Question: # Problem
Following plot represents an oscillation loop where in there are at least 2 instances when the coordinates (x= relative.v, y=gap.dist) are approximately similar:

The plot is based on following data frame:
'''
> dput(df)
structure(list(Vehicle.ID = c(3002L, 3002L, 3002L, 3002L, 3002L,
3002L, 3002L, 3002L, 3002L, 3002L, 3002L, 3002L, 3002L, 3002L,
3002L, 3002L, 3002L, 3002L, 3002L, 3002L, 3002L, 3002L, 3002L,
3002L, 3002L, 3002L, 3002L, 3002L, 3002L, 3002L, 3002L, 3002L,
3002L, 3002L, 3002L, 3002L, 3002L, 3002L, 3002L, 3002L, 3002L,
3002L, 3002L, 3002L, 3002L, 3002L, 3002L, 3002L, 3002L, 3002L,
3002L, 3002L, 3002L, 3002L, 3002L, 3002L, 3002L, 3002L, 3002L,
3002L, 3002L, 3002L, 3002L, 3002L, 3002L, 3002L, 3002L, 3002L,
3002L, 3002L, 3002L, 3002L, 3002L, 3002L, 3002L, 3002L, 3002L,
3002L, 3002L, 3002L, 3002L, 3002L, 3002L, 3002L, 3002L, 3002L,
3002L, 3002L, 3002L, 3002L, 3002L, 3002L, 3002L, 3002L, 3002L,
3002L, 3002L, 3002L, 3002L, 3002L, 3002L, 3002L, 3002L, 3002L,
3002L, 3002L, 3002L, 3002L, 3002L, 3002L, 3002L, 3002L, 3002L,
3002L, 3002L, 3002L, 3002L, 3002L, 3002L, 3002L, 3002L, 3002L,
3002L, 3002L, 3002L, 3002L, 3002L, 3002L, 3002L, 3002L, 3002L,
3002L, 3002L, 3002L, 3002L, 3002L, 3002L, 3002L, 3002L, 3002L,
3002L, 3002L, 3002L, 3002L, 3002L, 3002L, 3002L, 3002L, 3002L,
3002L, 3002L, 3002L, 3002L, 3002L, 3002L, 3002L, 3002L, 3002L,
3002L, 3002L, 3002L, 3002L, 3002L, 3002L, 3002L, 3002L, 3002L,
3002L, 3002L, 3002L, 3002L, 3002L, 3002L, 3002L, 3002L, 3002L,
3002L, 3002L, 3002L, 3002L, 3002L, 3002L, 3002L, 3002L, 3002L,
3002L, 3002L, 3002L, 3002L, 3002L, 3002L, 3002L, 3002L, 3002L,
3002L, 3002L, 3002L, 3002L, 3002L, 3002L, 3002L, 3002L, 3002L,
3002L, 3002L, 3002L, 3002L, 3002L, 3002L, 3002L, 3002L, 3002L,
3002L, 3002L, 3002L, 3002L, 3002L, 3002L, 3002L, 3002L, 3002L,
3002L, 3002L, 3002L, 3002L, 3002L, 3002L, 3002L, 3002L, 3002L,
3002L, 3002L, 3002L, 3002L, 3002L, 3002L, 3002L, 3002L, 3002L,
3002L, 3002L, 3002L, 3002L, 3002L, 3002L, 3002L, 3002L, 3002L,
3002L, 3002L, 3002L, 3002L, 3002L, 3002L, 3002L, 3002L, 3002L,
3002L, 3002L, 3002L, 3002L, 3002L, 3002L, 3002L, 3002L, 3002L,
3002L, 3002L, 3002L, 3002L, 3002L, 3002L, 3002L, 3002L, 3002L,
3002L, 3002L, 3002L, 3002L, 3002L, 3002L, 3002L, 3002L, 3002L,
3002L, 3002L, 3002L, 3002L, 3002L, 3002L, 3002L, 3002L, 3002L,
3002L, 3002L, 3002L, 3002L, 3002L, 3002L, 3002L, 3002L, 3002L,
3002L, 3002L, 3002L, 3002L, 3002L, 3002L, 3002L, 3002L, 3002L,
3002L, 3002L, 3002L, 3002L, 3002L, 3002L, 3002L, 3002L, 3002L,
3002L, 3002L, 3002L, 3002L, 3002L, 3002L, 3002L, 3002L, 3002L,
3002L, 3002L, 3002L, 3002L, 3002L, 3002L, 3002L, 3002L, 3002L,
3002L, 3002L, 3002L, 3002L, 3002L, 3002L, 3002L, 3002L, 3002L
), Frame.ID = 8931:9277, gap.dist = c(14.26, 14.25, 14.18, 14.38,
14.73, 15.34, 15.75, 16.07, 16.14, 16.28, 16.42, 16.58, 16.71,
16.77, 16.75, 16.73, 16.78, 16.83, 16.77, 16.56, 16.28, 16.09,
16.02, 16.03, 16.06, 16.08, 16.02, 15.8, 15.48, 15.08, 14.79,
14.66, 14.76, 15, 15.29, 15.58, 15.86, 16.13, 16.4, 16.69, 17.01,
17.39, 17.77, 18.18, 18.63, 19.1, 19.55, 19.87, 20.06, 20.14,
20.06, 19.83, 19.52, 19.47, 19.57, 19.85, 20.24, 20.56, 20.76,
20.8, 20.78, 20.82, 21.01, 21.31, 21.76, 22.27, 22.78, 23.24,
23.81, 24.54, 25.36, 25.93, 26.35, 26.58, 26.63, 26.63, 26.61,
26.6, 26.61, 26.63, 26.68, 26.76, 26.84, 26.88, 26.88, 26.86,
26.86, 26.87, 26.84, 26.69, 26.39, 25.98, 25.55, 25.22, 25.05,
24.96, 24.83, 24.61, 24.37, 24.19, 24.09, 24.03, 23.94, 23.81,
23.6, 23.36, 23.14, 23, 22.96, 22.93, 22.85, 22.89, 23.09, 23.42,
23.96, 24.47, 24.98, 25.48, 25.99, 26.49, 26.93, 27.29, 27.58,
27.84, 28.12, 28.35, 28.5, 28.52, 28.49, 28.49, 28.49, 28.51,
28.51, 28.46, 28.26, 27.94, 27.49, 27.04, 26.69, 26.46, 26.29,
26.15, 26.05, 25.95, 25.77, 25.46, 25.01, 24.51, 23.99, 23.48,
22.97, 22.46, 22.01, 21.71, 21.52, 21.46, 21.47, 21.5, 21.5,
21.46, 21.35, 21.2, 21, 20.82, 20.73, 20.72, 20.77, 20.81, 20.83,
20.84, 20.87, 20.93, 20.99, 20.98, 20.81, 20.51, 20.09, 19.5,
18.84, 18.22, 17.67, 17.2, 16.76, 16.31, 15.85, 15.37, 14.87,
14.4, 14.09, 13.92, 13.89, 14.04, 14.27, 14.44, 14.52, 14.53,
14.51, 14.49, 14.48, 14.54, 14.73, 15.03, 15.48, 15.99, 16.51,
17.01, 17.51, 18.01, 18.51, 19, 19.49, 19.97, 20.49, 21, 21.42,
21.8, 22.2, 22.68, 23.22, 23.72, 24.16, 24.46, 24.64, 24.7, 24.71,
24.69, 24.7, 24.79, 24.91, 24.99, 25, 25.04, 25.23, 25.54, 25.98,
26.47, 26.96, 27.42, 27.88, 28.31, 28.71, 29.13, 29.6, 30.1,
30.67, 31.22, 31.74, 32.22, 32.7, 33.18, 33.65, 34.14, 34.63,
35.1, 35.48, 35.77, 35.93, 36.01, 36.02, 36.01, 35.99, 35.98,
35.97, 36.03, 36.22, 36.53, 36.97, 37.48, 38, 38.5, 39, 39.5,
40, 40.5, 41, 41.5, 42.02, 42.52, 42.95, 43.27, 43.55, 43.9,
44.32, 44.71, 45.04, 45.32, 45.68, 46.13, 46.64, 47.15, 47.66,
48.16, 48.66, 49.14, 49.59, 50.11, 50.76, 51.53, 52.39, 53.23,
53.89, 54.33, 54.59, 54.69, 54.67, 54.65, 54.67, 54.63, 54.41,
53.99, 53.32, 52.45, 51.37, 50.34, 49.58, 49.04, 48.75, 48.59,
48.45, 48.33, 48.29, 48.35, 48.44, 48.5, 48.51, 48.5, 48.5, 48.5,
48.5, 48.48, 48.5, 48.59, 48.7, 48.79, 48.81, 48.79, 48.79, 48.81,
48.81, 48.76, 48.66, 48.48, 48.2, 47.9, 47.66, 47.53, 47.45),
relative.v = c(-0.231958711994036, -0.358786482018626, -0.493043858010829,
-0.603994747669997, -0.6834873406704, -0.704230725717888,
-0.683630108352705, -0.641990970504217, -0.605163689204243,
-0.567161947335347, -0.529429778626142, -0.482298368556108,
-0.42647331081773, -0.369173963973488, -0.317864145436122,
-0.27215092988564, -0.222271462250546, -0.165391992820446,
-0.108707037952307, -0.0675612213625278, -0.0477147206681607,
-0.0414454276080818, -0.0476618292889057, -0.067647250925063,
-0.0952135763957465, -0.132233210872627, -0.169032614951778,
-0.224558129705247, -0.305892089806985, -0.433192920594433,
-0.597058648138646, -0.784350388317396, -0.973527586046128,
-1.14462631936783, -1.29678622625557, -1.42761898722476,
-1.54906644175957, -1.6650595720809, -1.78209545480779, -1.88940628918218,
-1.97722871863032, -2.04225189672011, -2.08546695327304,
-2.1044860500428, -2.09796964248165, -2.06190787822558, -1.99844917265652,
-1.92193672217891, -1.84742373905972, -1.78780164244319,
-1.75565255090781, -1.7629350542013, -1.81635437869936, -1.89059599593372,
-1.97208540466579, -2.04481870206861, -2.09849716157203,
-2.14227073017713, -2.18512621990102, -2.24263101599094,
-2.31718949145358, -2.40514550573653, -2.49340510959946,
-2.57436989675751, -2.63544848011734, -2.6689901513396, -2.67350192589669,
-2.65699261834573, -2.608778757795, -2.51116460703307, -2.35312028472961,
-2.15792890969266, -1.93944582008588, -1.71401090565721,
-1.49897671478181, -1.30013098178194, -1.11987964932729,
-0.958163046295219, -0.809121425603362, -0.667803469072645,
-0.534495948291298, -0.405846360762691, -0.278032061203845,
-0.147624784135722, -0.0159661005255529, 0.116484810737678,
0.250849865326245, 0.384569960495014, 0.513832535556414,
0.628179368957984, 0.717238699454732, 0.772469483794143,
0.794081521859322, 0.790585433247973, 0.779778716786936,
0.769281747503701, 0.75462248893114, 0.723104131773244, 0.674524493111942,
0.616240015693645, 0.553447905749508, 0.481734241451385,
0.402808385044558, 0.311768591287493, 0.201557809654801,
0.070410636092415, -0.0823411571070167, -0.252235867028997,
-0.430192410178485, -0.616230547265296, -0.816932548764832,
-1.02128173816849, -1.21482132000639, -1.38472075536161,
-1.50943429334364, -1.59116024170469, -1.63280226450591,
-1.63605837201801, -1.60185887314092, -1.5328995122303, -1.43474942568578,
-1.31516263316973, -1.1799595548971, -1.02883334458002, -0.857296537717993,
-0.668656397373574, -0.472193386647078, -0.279835637875358,
-0.092896649784354, 0.097145191412725, 0.292469758233477,
0.495218389282222, 0.703194412307631, 0.909770485345668,
1.10146639181104, 1.26832925378148, 1.40180248390486, 1.50499863779708,
1.58976612056803, 1.66550728596222, 1.73760118083855, 1.81589554303689,
1.90721508935673, 2.01376994777457, 2.12983243693232, 2.23652373309107,
2.32254626761092, 2.38054357596528, 2.40810045535242, 2.40394926714677,
2.36686870916879, 2.29766870686011, 2.20318990716965, 2.09813260968445,
1.99570702750249, 1.90736988262587, 1.83720289917554, 1.78161187758373,
1.73983055853244, 1.70927792570621, 1.67988794712524, 1.64888910606142,
1.61361662041016, 1.57650953468424, 1.54372787913957, 1.5244314606538,
1.52330649732676, 1.54270508686956, 1.58143977064381, 1.636473487204,
1.70950429045165, 1.8033824724133, 1.92033405775614, 2.05384342976532,
2.18750215114725, 2.30790921788468, 2.40321870289172, 2.45883788394123,
2.47015967697281, 2.44077592149473, 2.37892289121748, 2.29041335774065,
2.18002829826845, 2.04966058535416, 1.89526484626084, 1.71171242741373,
1.49132081196869, 1.23396310133448, 0.95500954396001, 0.667632997103173,
0.38512077599491, 0.123847240601854, -0.110820120876213,
-0.325945037178951, -0.532885924719711, -0.742469835797991,
-0.962562120790832, -1.19596460888606, -1.44178959331716,
-1.69506549562133, -1.94534305483521, -2.18614411237883,
-2.40568264717123, -2.60218120721895, -2.77649129664741,
-2.92915604423611, -3.06183666455997, -3.17633945440348,
-3.27075283510883, -3.34427994841041, -3.39786295278141,
-3.43425773685353, -3.45015093218111, -3.44982594478056,
-3.43952908619572, -3.42325877405017, -3.3990465071641, -3.35731024625162,
-3.28947270437373, -3.19835930400911, -3.09107293257786,
-2.98055307462963, -2.88021428074092, -2.80276150187654,
-2.75309025614095, -2.73325794972305, -2.7383769416982, -2.75955864571761,
-2.79454299208424, -2.84780817145616, -2.92526145550618,
-3.02606844521819, -3.13610028523395, -3.24823094670719,
-3.35088783781275, -3.44130572873659, -3.51962222582804,
-3.58702568846841, -3.64477003478028, -3.69595013747865,
-3.74444364567029, -3.78928382057047, -3.82385598846015,
-3.84705287468454, -3.8533823819126, -3.84413871661519, -3.8208728402198,
-3.78328712769685, -3.73161338369486, -3.66873492116964,
-3.59810850476349, -3.51953651265736, -3.42816920472332,
-3.32424549358071, -3.21433654038894, -3.1106716969322, -3.02284837678458,
-2.95792586222043, -2.92245560276176, -2.92011630212311,
-2.95123964026695, -3.01418271871464, -3.10488014168443,
-3.21901482408042, -3.34577526567369, -3.47824389913844,
-3.60475459912302, -3.72016390758787, -3.82157566853097,
-3.90720269237743, -3.97714463557551, -4.0317774412849, -4.<PHONE>,
-4.09450454867099, -4.10700019098849, -4.11024913380821,
-4.10123489846076, -4.07776077086166, -4.04575609527759,
-4.0141144656488, -3.98773564407337, -3.95746943231781, -3.92304814843235,
-3.89232130775218, -3.87372958711487, -3.87265757794753,
-3.87838887453369, -3.87841365989132, -3.86578511177274,
-3.84037936211251, -3.8029346932891, -3.75199765045956, -3.6847316629871,
-3.60155934204821, -3.50339422489437, -3.38352798832636,
-3.22655437552623, -3.02125418814082, -2.75647914196206,
-2.43327481949344, -2.06824701900987, -1.68047086696324,
-1.28213769516684, -0.886240220676704, -0.500970059658314,
-0.12444000017868, 0.250991728630396, 0.623774616743511,
0.977709952219271, 1.29524721749485, 1.55606175102286, 1.74531832376017,
1.83966118036697, 1.84292431839432, 1.77940743062681, 1.67393618451536,
1.55755710494071, 1.44205554045755, 1.32670507088405, 1.20789781376152,
1.09171590771403, 0.987997471256861, 0.901897811783634, 0.829621803641423,
0.762741121859925, 0.699109063115515, 0.639246070171836,
0.583762561480121, 0.534201502943503, 0.487081766112105,
0.442650388764974, 0.407905770403289, 0.388964336776255,
0.381774987131507, 0.378025230385383, NA, NA, NA, NA, NA,
NA, NA, NA, NA, NA, NA, NA)), .Names = c("Vehicle.ID", "Frame.ID",
"gap.dist", "relative.v"), class = "data.frame", row.names = 421135:421481)
'''
## Code used for plot:
'''
ggplot(data= df, mapping = aes(x=relative.v, y=gap.dist)) + geom_point()
'''
This plot is only for 1 vehicle and there are about 1300 vehicles. I want to find the similar coordinates and label their locations and ALL rows in between as "oss" i.e. part of oscillation. Also, I want to subset this data frame so that all those vehicles which don't have similar coordinates i.e. oscillation loop are filtered out.
# Sample Data Frame
I tested some code on a sample data below:
'''
my.df <- data.frame(vehid = rep(c(2,3), each = 10),
frameid = rep(1:10,2),
relative.v = c(50,52,53,55,48,45,40,47,50,51, 50:59),
gap.dist = c(10,12,13,15,9,7,6,9,10,10, 15:24 ))
'''
# What I tried
I achieved the end result by approaching the problem step by step but I am sure that this is not the most efficient way and there must be a quicker way to do this.
'''
# Duplicated Relative Velocity
my.df <- ddply(my.df, .(vehid, relative.v), transform, dup = duplicated(relative.v), dup2 = duplicated(gap.dist))
#Labelling the similar coordinates
my.df <- ddply(my.df, .(vehid), transform, oss = ifelse(dup==T & dup2==T, 'oss', '.'))
# Labelling the first occurrence of similar coordinates
my.df[which(my.df$dup & my.df$dup2)-1,]$oss <- 'oss'
# Ordering by frameid
my.df <- ddply(my.df, .(vehid), function(x) x[with(x, order(frameid)),])
# Filtering out the vehicles with no oscillation
my.df <- subset(my.df, !ave(my.df$oss!='oss', my.df$vehid, FUN=all))
'''
# Question
My code is good for sample data frame but for the 'df' it doesn't work. Obviously the last step is not applicable for 'df' and that's not the main concern. I want to create the 'oss' column in 'df' similar to 'my.df' that marks the 2 rows which have approximately same 'gap.dist' and 'relative.v'. Please help!
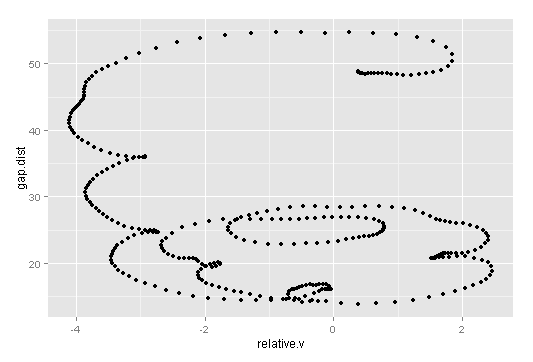
Answer: If you want speed, I think 'data.table' is the way to go. Especially since you have so many groups to do this to.
'''
#Bring in data.table and set my.df as data.table
require(data.table)
setDT(my.df)
#Label is oss or not if there is a duplicated
my.df[ , oss := 1*(.N > 1), by=list(vehid,relative.v,gap.dist)]
#Only keep vehicle ids with a duplicate
my.df[ , keep := max(oss), by=vehid]
my.df <- my.df[keep!=0]
#Find the starting and stopping points
my.df[oss==1 , min.frameid := min(frameid), by=vehid]
my.df[ , min.frameid := min(min.frameid,na.rm=T), by=vehid]
my.df[ , max.frameid := max(frameid*oss), by=vehid]
#Make oss 1 in between all stopping points
my.df[ , oss := 1*(between(frameid,min.frameid,max.frameid)), by=vehid]
'''
Edit due to change in OP:
The other data your posted seems to imply that you don't really have duplicates for relative.v and gap.dist, but you have near duplicates. You might want to try sorting the data by closest differences and figure out at what difference threshold you are willing to say that the points are the same.
'''
#Sort data and look at absolute difference between closest points
my.df <- my.df[order(Vehicle.ID,relative.v,gap.dist)]
my.df[ , gap.dist.diff := c(NA,abs(diff(gap.dist))), by= Vehicle.ID]
my.df[ , relative.v.diff := c(NA,abs(diff(relative.v))), by= Vehicle.ID]
'''
Next steps:
'''
#Give rank order to data
my.df[ , newID := .I]
#Sort data other way
my.df <- my.df[order(Vehicle.ID,relative.v,gap.dist,decreasing=T)]
#Change values if within threshold
my.df[ , relative.v2 := ifelse(gap.dist.diff < 0.5 & relative.v.diff<0.2, relative.v[ID+1],relative.v)]
my.df[ , gap.dist2 := ifelse(gap.dist.diff < 0.5 & relative.v.diff<0.2, gap.dist[ID+1],gap.dist)]
'''